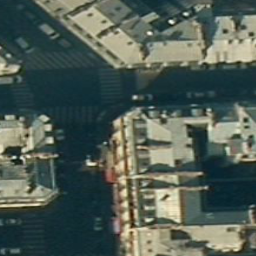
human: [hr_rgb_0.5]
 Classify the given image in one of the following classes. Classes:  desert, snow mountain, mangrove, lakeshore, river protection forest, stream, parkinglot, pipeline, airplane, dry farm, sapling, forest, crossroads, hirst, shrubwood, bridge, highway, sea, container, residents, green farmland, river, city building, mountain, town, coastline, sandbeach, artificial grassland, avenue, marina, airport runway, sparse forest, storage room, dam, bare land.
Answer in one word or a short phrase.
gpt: city building